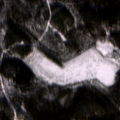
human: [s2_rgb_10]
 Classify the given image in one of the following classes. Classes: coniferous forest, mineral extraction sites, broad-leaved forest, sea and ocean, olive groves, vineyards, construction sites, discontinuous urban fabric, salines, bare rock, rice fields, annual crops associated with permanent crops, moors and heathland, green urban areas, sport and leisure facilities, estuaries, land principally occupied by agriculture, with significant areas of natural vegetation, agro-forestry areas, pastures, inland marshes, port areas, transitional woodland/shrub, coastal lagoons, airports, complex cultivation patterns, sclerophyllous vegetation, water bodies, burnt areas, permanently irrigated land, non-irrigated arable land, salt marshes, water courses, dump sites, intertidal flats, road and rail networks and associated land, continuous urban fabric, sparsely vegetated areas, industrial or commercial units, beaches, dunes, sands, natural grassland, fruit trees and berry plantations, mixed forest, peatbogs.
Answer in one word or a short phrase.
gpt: coniferous forest, mixed forest